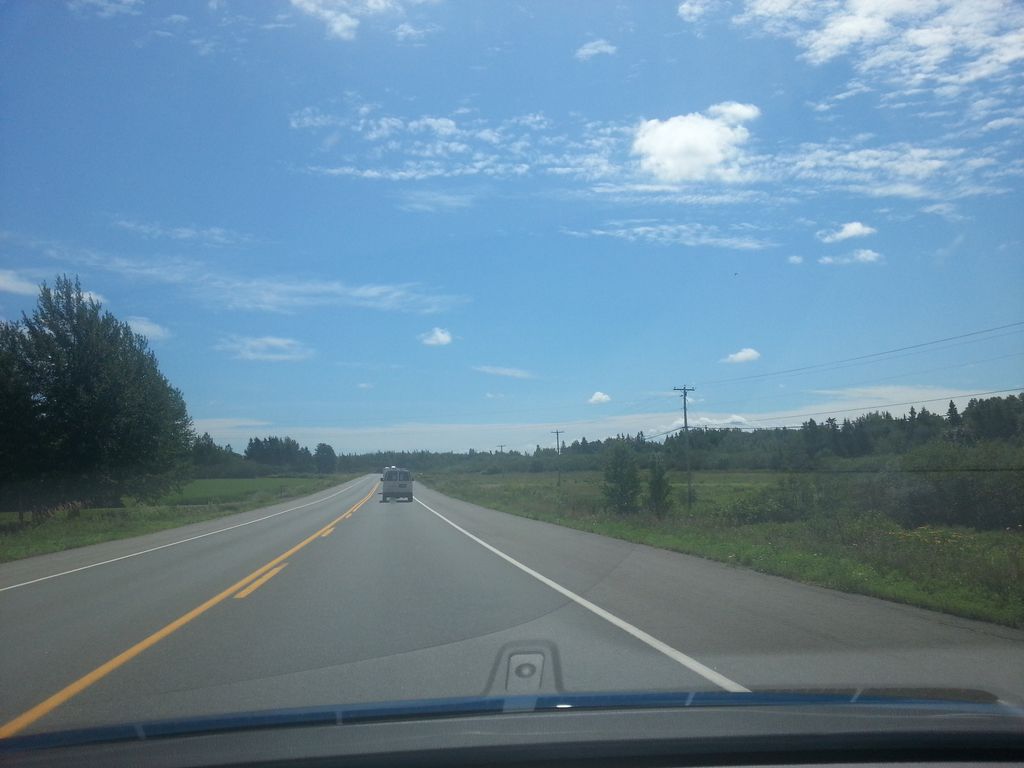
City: charlottetown